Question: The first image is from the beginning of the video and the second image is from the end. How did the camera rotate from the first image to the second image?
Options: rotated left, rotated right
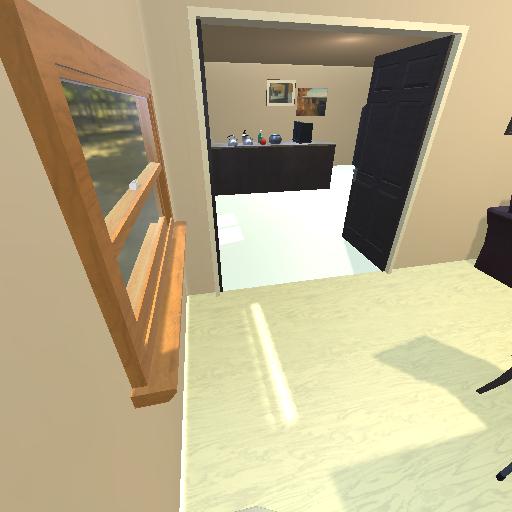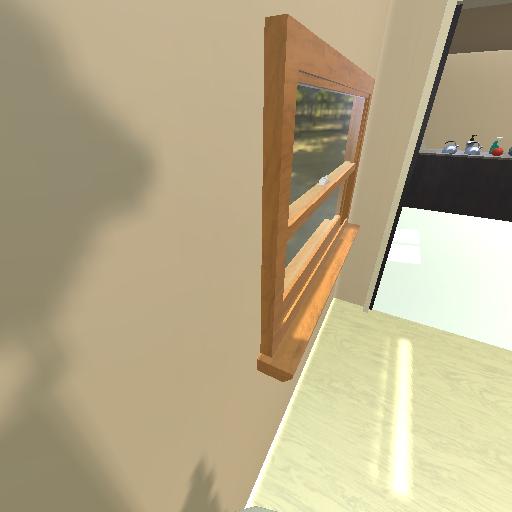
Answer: rotated left